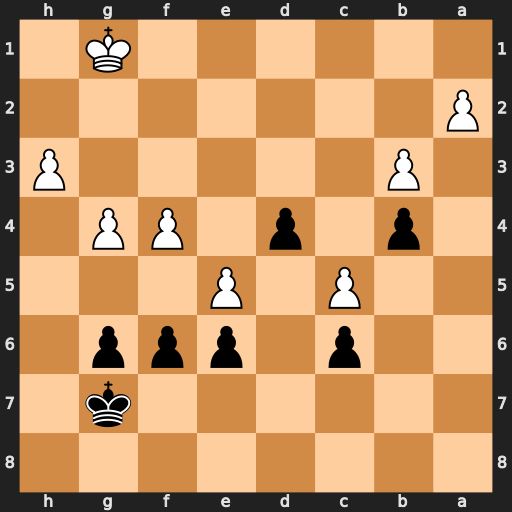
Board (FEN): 8/6k1/2p1ppp1/2P1P3/1p1p1PP1/1P5P/P7/6K1
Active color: b
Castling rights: -
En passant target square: -
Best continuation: g5 exf6+ Kxf6 fxg5+ Kxg5 Kf2 Kf4